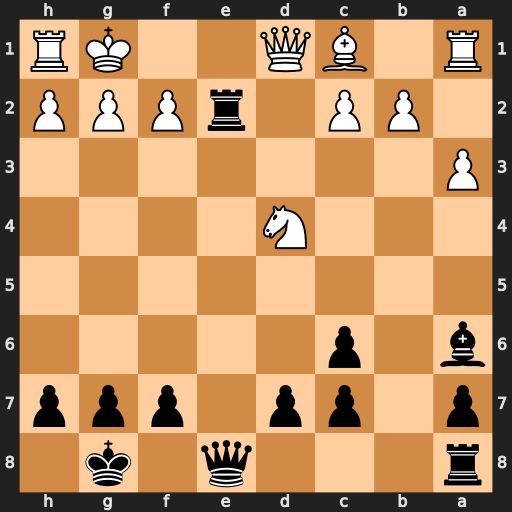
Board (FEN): r3q1k1/p1pp1ppp/b1p5/8/3N4/P7/1PP1rPPP/R1BQ2KR
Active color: b
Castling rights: -
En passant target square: -
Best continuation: Re1+ Qxe1 Qxe1#